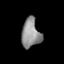
Tissue: lung
Cell type: Pericytes
Senescence score: 0.5579
Nuclear area (px): 524
Mean DAPI intensity: 142.981